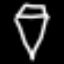
Label: diamond